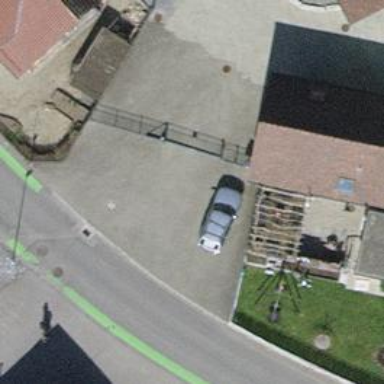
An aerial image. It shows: Gate.